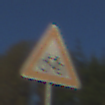
Verkehrszeichen: RadverkehrRechts
Umgebung: Outdoor, Suburban
Tageszeit: MorningAfternoon
Wetter: Clear
Licht: Natural
Jahreszeit: NotSpecified
Kontrast: HighContrast